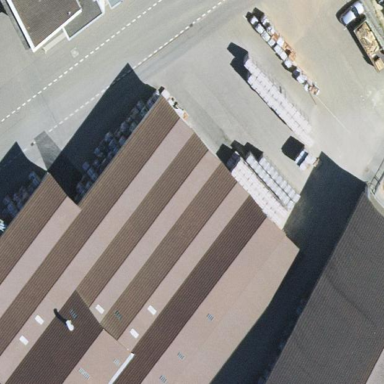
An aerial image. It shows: Industrial building.